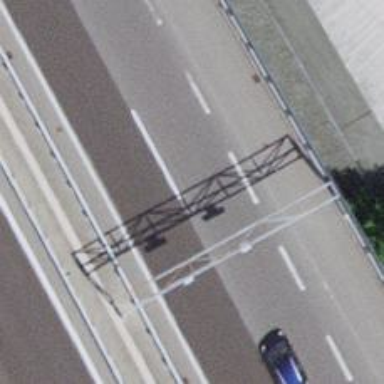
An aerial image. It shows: Motorway bridge.